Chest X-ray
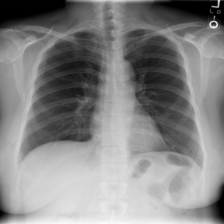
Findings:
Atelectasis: negative
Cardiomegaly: negative
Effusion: negative
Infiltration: negative
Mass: negative
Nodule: negative
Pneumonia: negative
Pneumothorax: negative
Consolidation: negative
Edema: negative
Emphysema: negative
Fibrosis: negative
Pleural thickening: negative
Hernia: negative